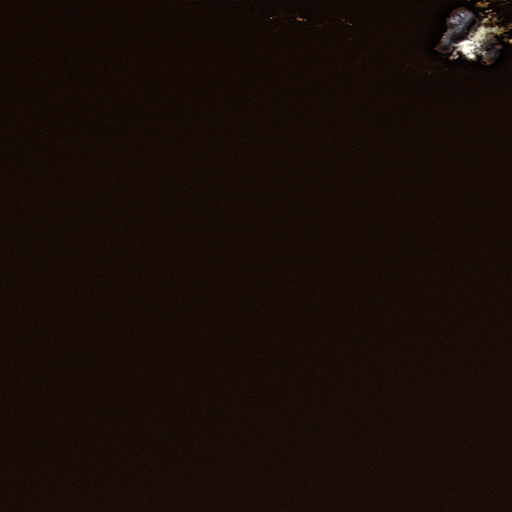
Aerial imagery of island in Alaska named Haystack Rock containing only unknown